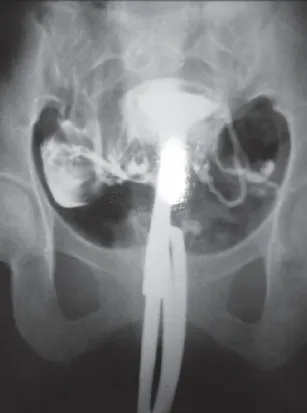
A 25-year-old woman with history of infertility whose hysterosalpingogram showed partial duplication of left fallopian tube.
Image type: radiology (x_ray)